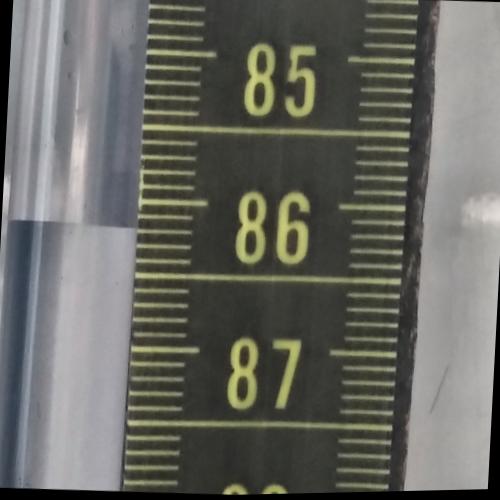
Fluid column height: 86.2 cm